Question: What is the value of the measurement in the image?
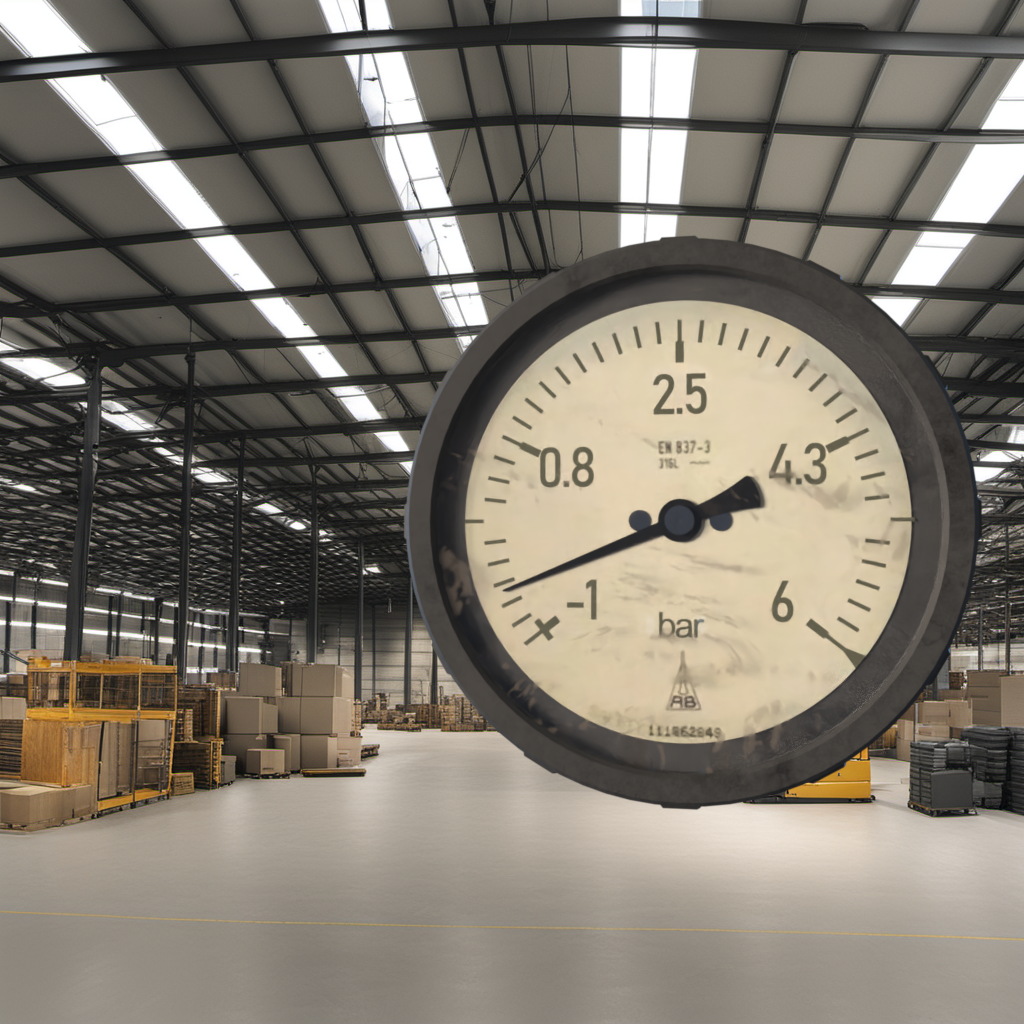
Answer: The result is -0.54
Question: What is the range of the measurement shown in the image?
Answer: The range is from -1 to 6
Question: What is the minimum and maximum value range of the measurement in the image?
Answer: The minimum value is -1 and the maximum value is 6